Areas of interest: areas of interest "Institute of Mechanics, Chinese Academy of Sciences"
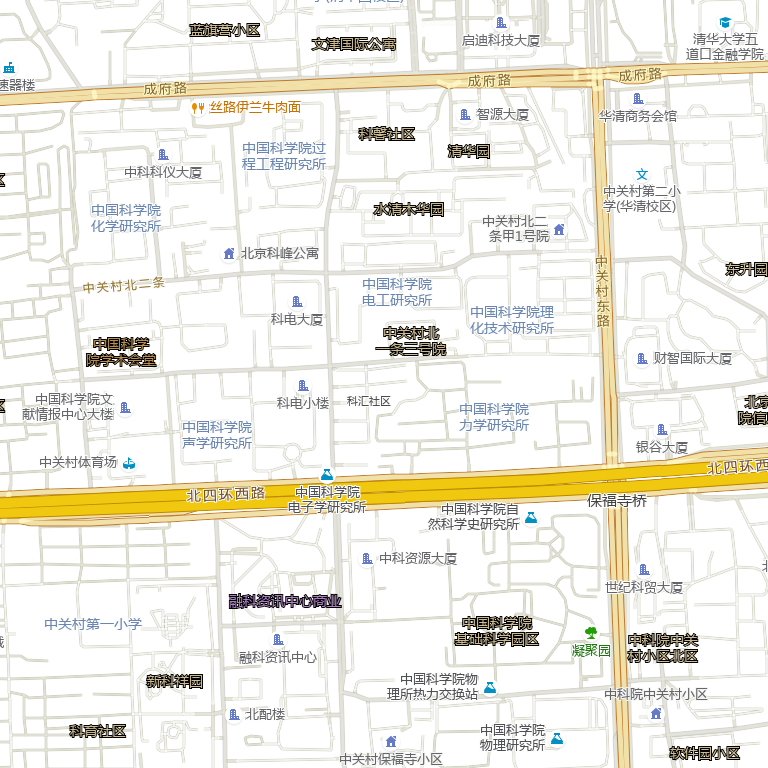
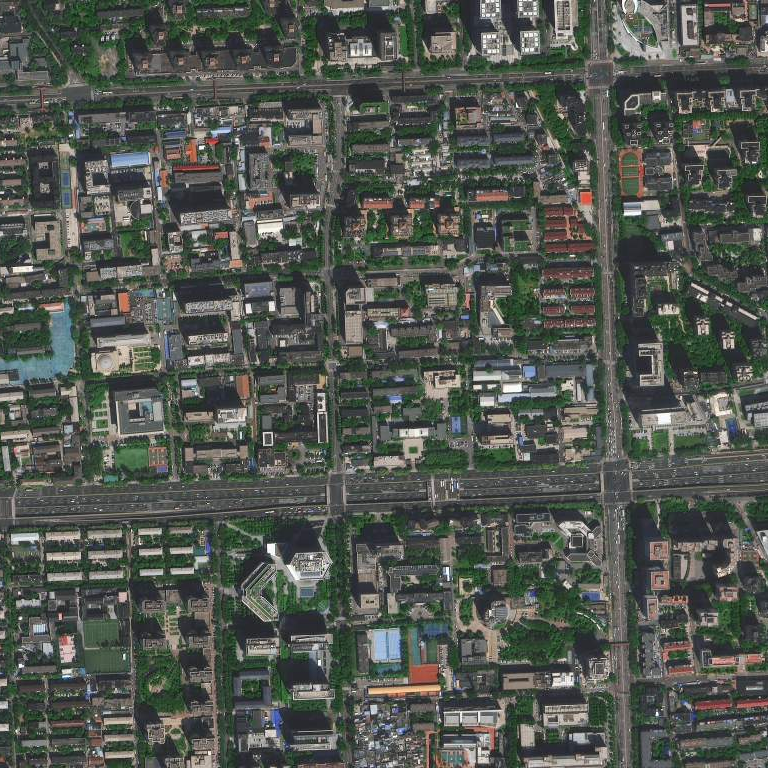